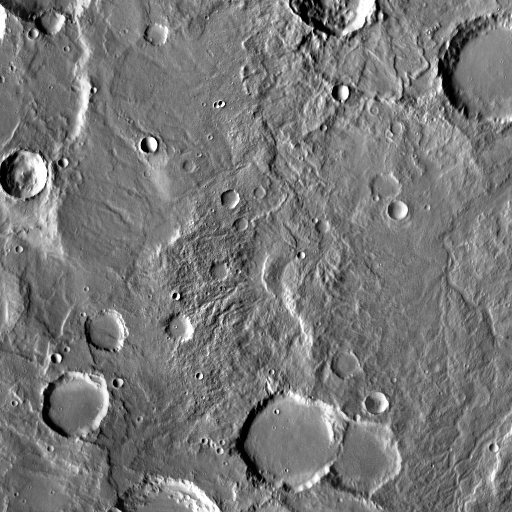
Crater classes present: Background, Other, Layered, Buried, Secondary